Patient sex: M
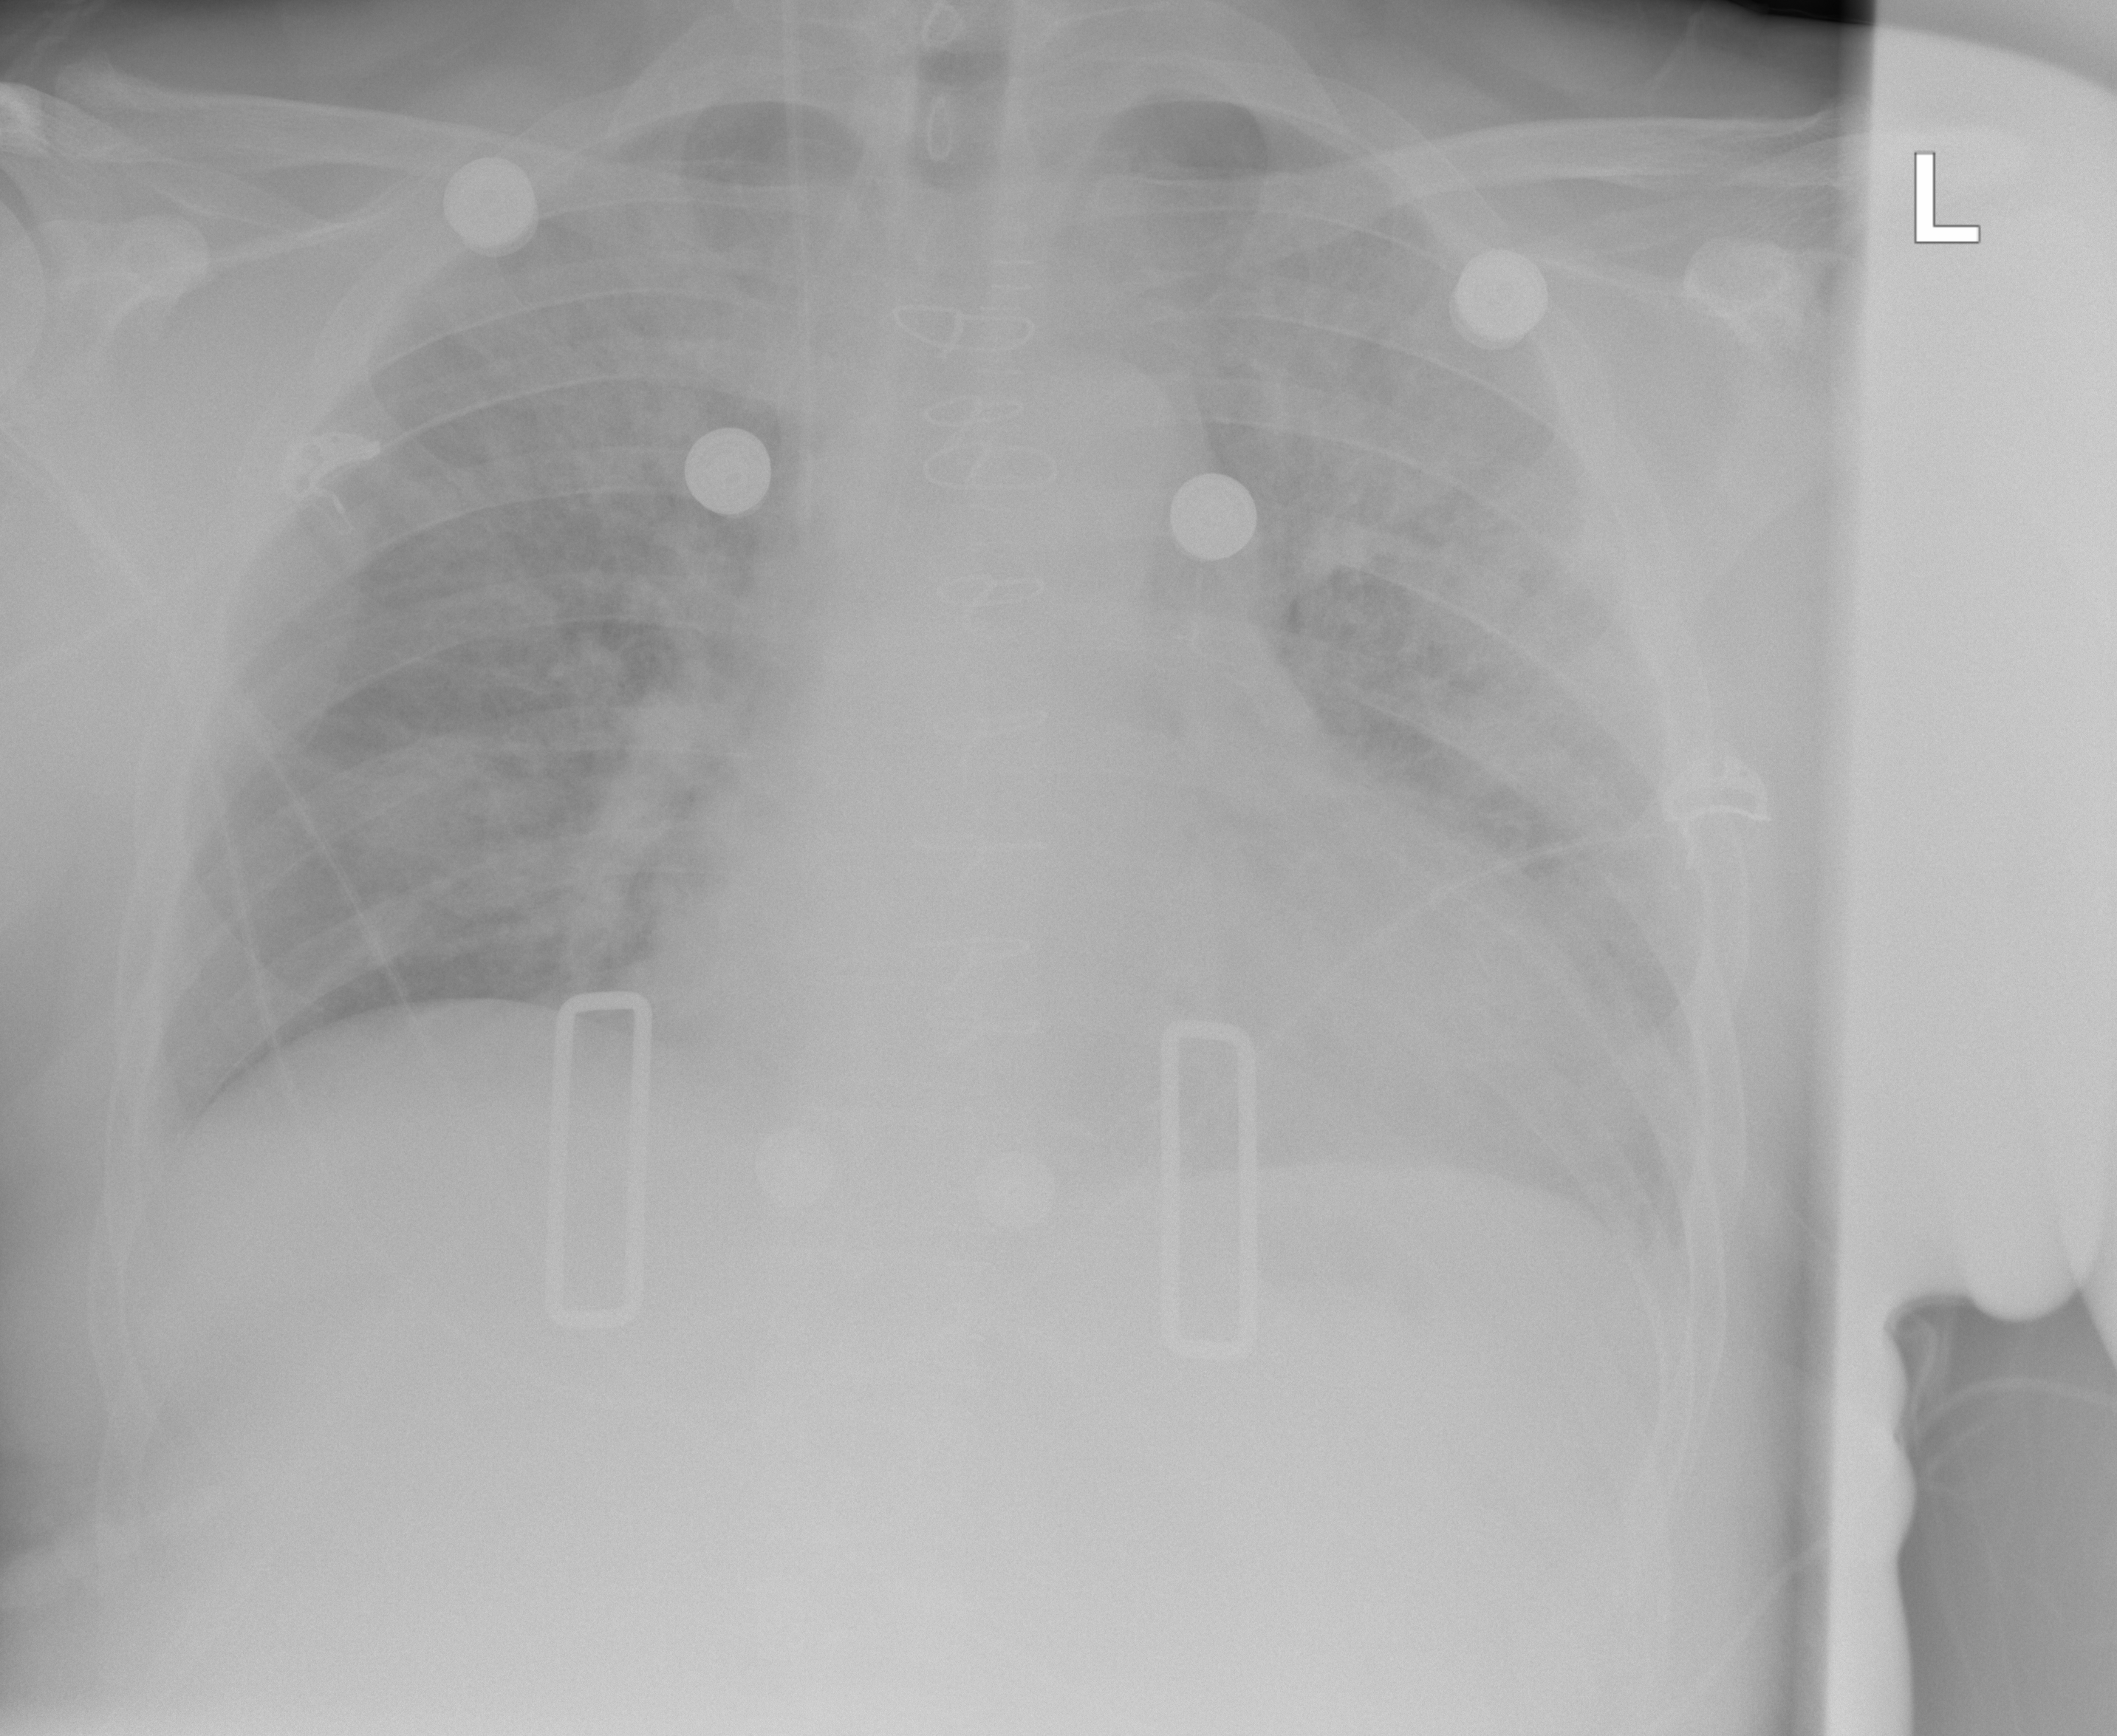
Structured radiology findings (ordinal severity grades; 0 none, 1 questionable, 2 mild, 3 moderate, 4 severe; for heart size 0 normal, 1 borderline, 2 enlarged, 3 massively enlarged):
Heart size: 2
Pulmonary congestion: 3
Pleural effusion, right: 0
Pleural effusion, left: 0
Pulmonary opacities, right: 3
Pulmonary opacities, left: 3
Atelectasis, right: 2
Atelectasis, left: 2